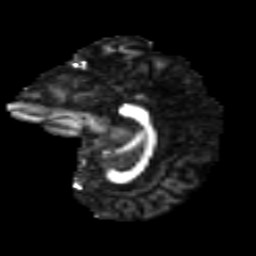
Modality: FA
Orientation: sagittal
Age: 15
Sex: male
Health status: ill
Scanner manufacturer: ge
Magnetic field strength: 3 T
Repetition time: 6.752 s
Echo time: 0.079 s